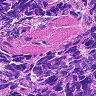
Metastatic tissue present: no